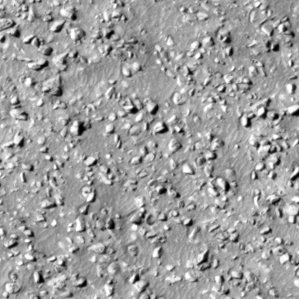
Label: non_frost